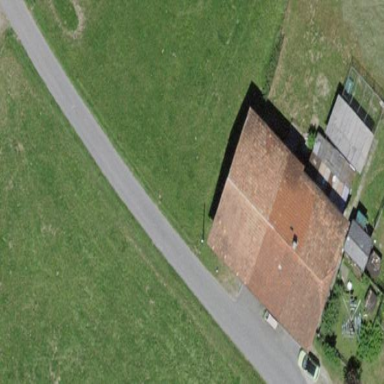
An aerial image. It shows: Farm building.